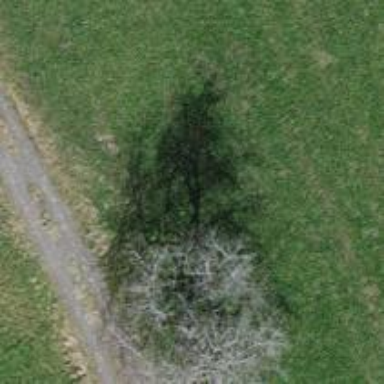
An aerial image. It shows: Single tag "natural: tree."